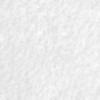
Label: no_change